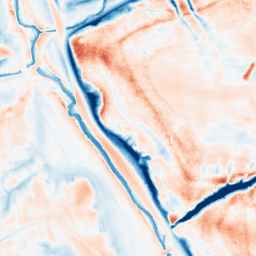
Category: trend_removal
Decomposition family: local_polynomial
Decomposition parameters: window_size: 31
degree: 3
Upsampling method: quintic
Upsampling parameters: scale: 4
Upsampling scale: 4